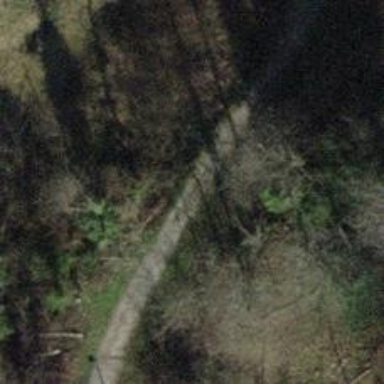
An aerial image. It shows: Compacted footway.